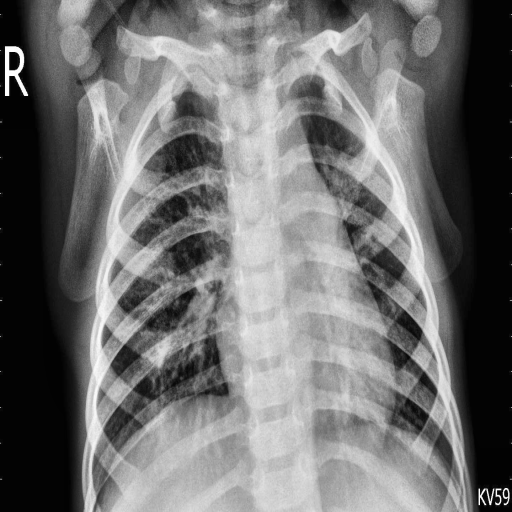
Finding: PNEUMONIA